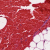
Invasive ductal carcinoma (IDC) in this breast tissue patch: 0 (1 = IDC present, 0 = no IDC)